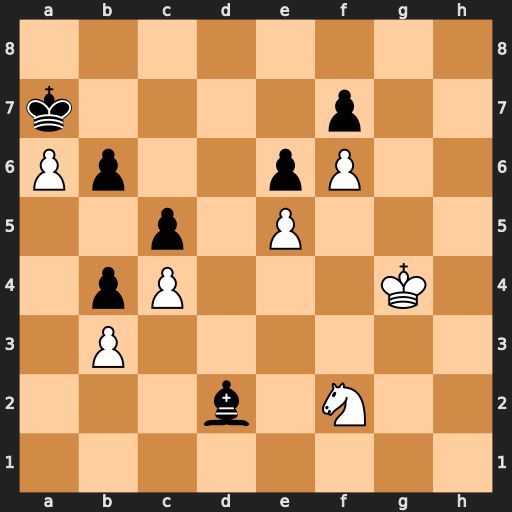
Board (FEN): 8/k4p2/Pp2pP2/2p1P3/1pP3K1/1P6/3b1N2/8
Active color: w
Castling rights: -
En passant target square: -
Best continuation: Ne4 Bc3 Kf4 Kxa6 Nd6